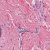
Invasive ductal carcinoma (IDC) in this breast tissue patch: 0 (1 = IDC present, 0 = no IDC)